Question: I have a dataset of 34 rows and 3 columns. The columns are country, latitude and longitude. I am trying to plot all the 34 points on that map.
Code:
'''
library(RODBC)
library(googleVis)
con <- odbcConnect("Data", uid = "username", pwd = "password")
Geo <- sqlQuery(con, "select * from ANA.R.vwGeo")
m <- leaflet() %>%
addTiles() %>% # Add default OpenStreetMap map tiles
addCircles(lng=Geo$lon, lat=Geo$lat, popup=Geo$country)
m # Print the map
'''
This code prints the circles on the map but only 8 of them. After checking i realized that it only plotted the top 8 rows and ignored the rest? Not sure how to change this.
'''
structure(list(country = c("Argentina", "Australia", "Austria",
"Belgium", "Brazil", "Canada", "China", "Denmark", "Europe",
"France", "Germany", "India", "Ireland", "Israel", "Italy", "Japan",
"Korea, Republic of", "Norway", "Philippines", "Poland", "Portugal"
), lat = c(-36.536119, -24.211317, 47.751901, 50.755453, -11.066766,
60.739101, 35.716703, 55.946866, NA, 46.97068, 51.295789, 22.518114,
53.297545, 31.191818, 43.259406, 36.110262, 36.641155, 62.153742,
15.137269, 52.22507, 39.77707), Ion = c(-64.653608, 134.654116,
14.559724, 4.646748, -50.060384, -101.625, 103.696658, 9.554184,
NA, 2.846033, 10.563983, 78.560473, -7.812353, 34.881909, 12.419802,
138.462604, 128.085175, 9.363357, 121.232504, 19.452793, -7.908592
)), .Names = c("country", "lat", "Ion"), class = "data.frame", row.names = c(NA,
-21L)) -> Geo
'''

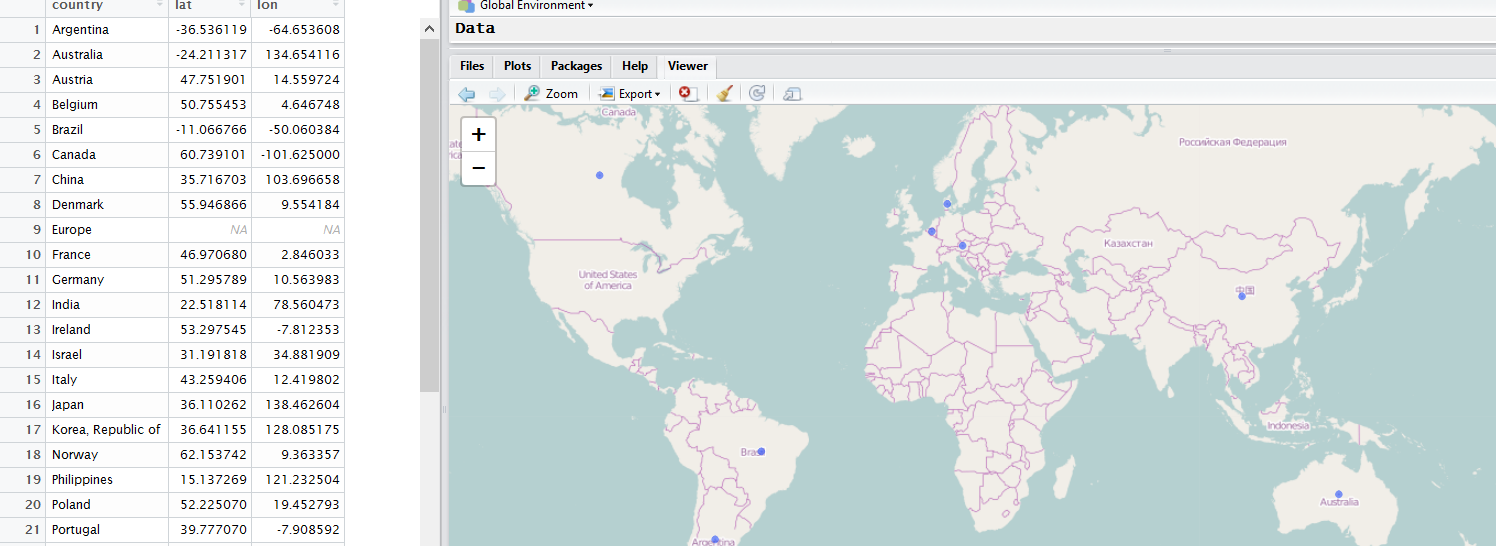
Answer: Looking at your plot, the issue is likely caused by 'NA' values for row 9 "Europe".
Not sure why plotting stops, but you can at least try with 'NA' lines removed with:
'''
Geo <- Geo[!is.na(Geo$lon) & !is.na(Geo$lat), ]
'''